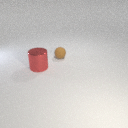
small brown rubber sphere behind large red metal cylinder